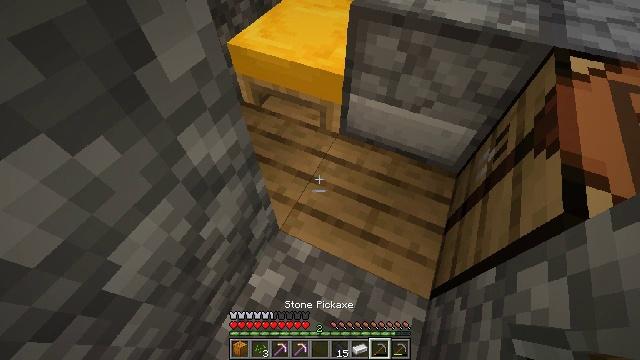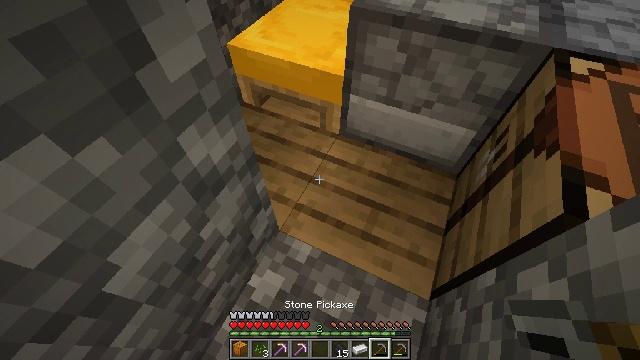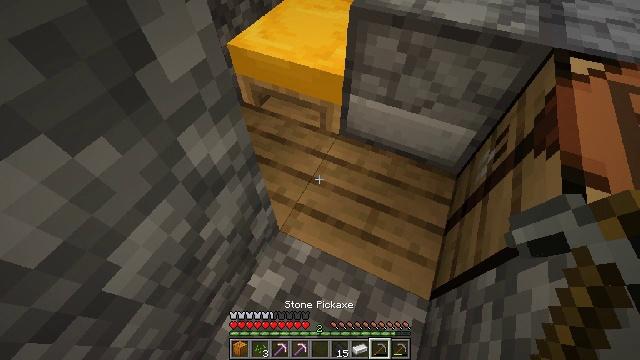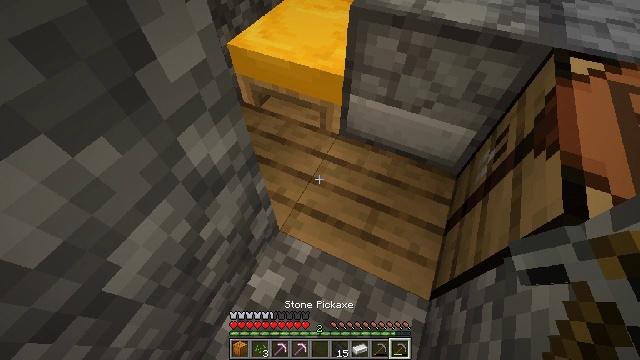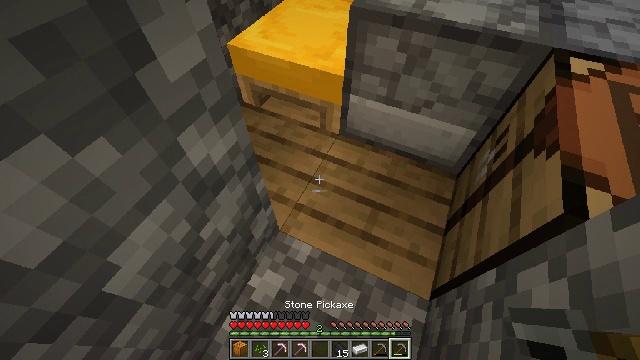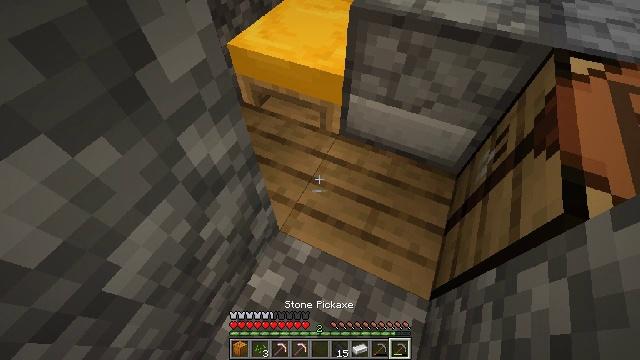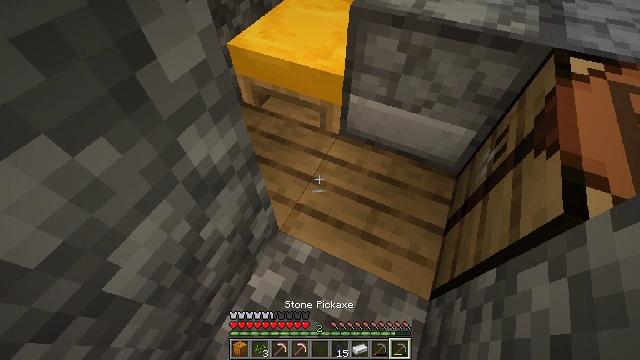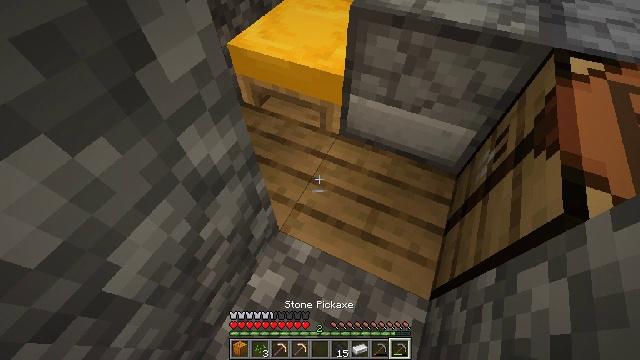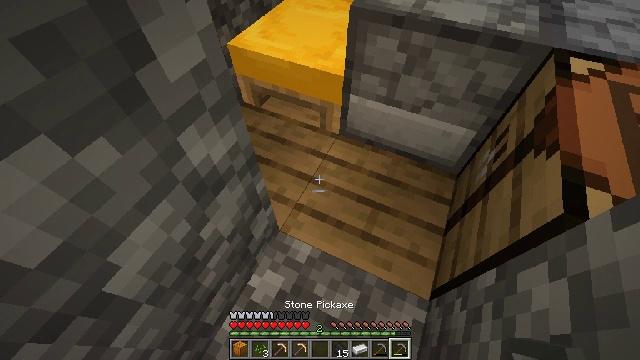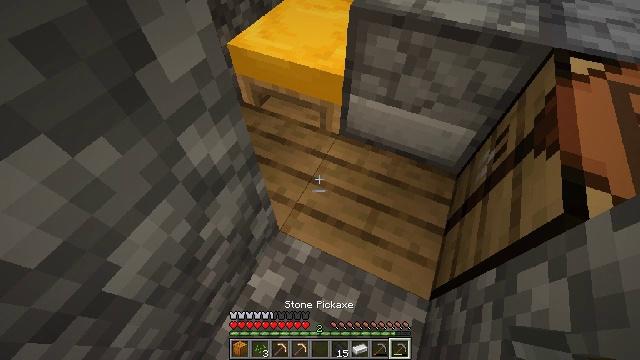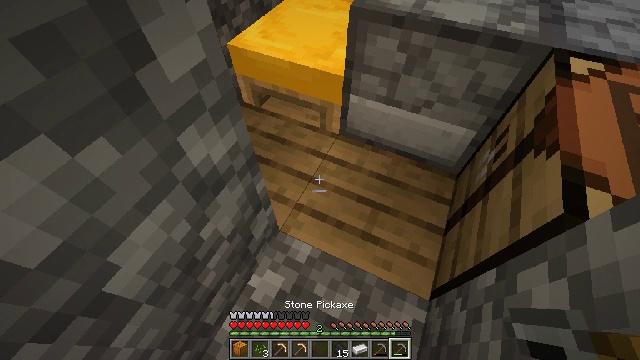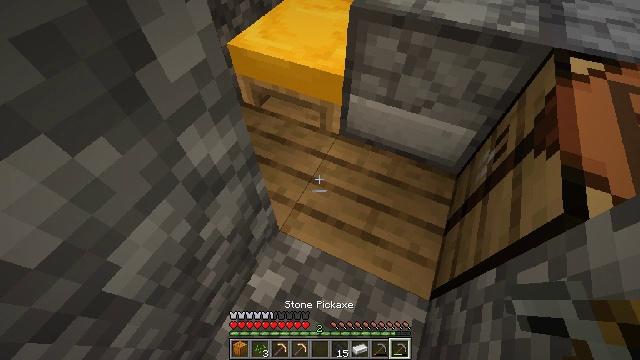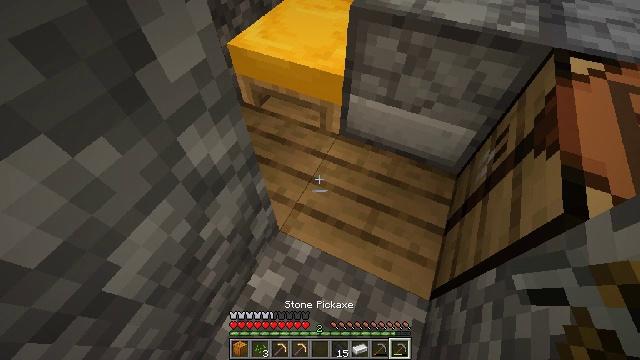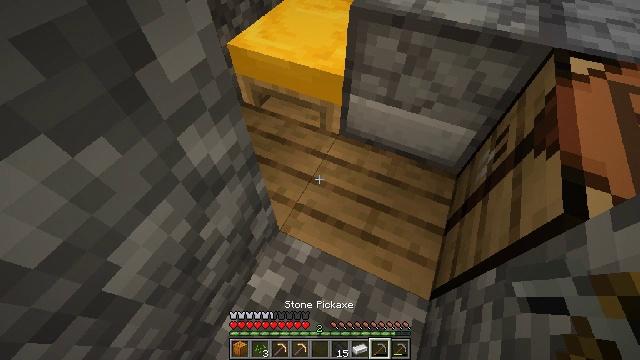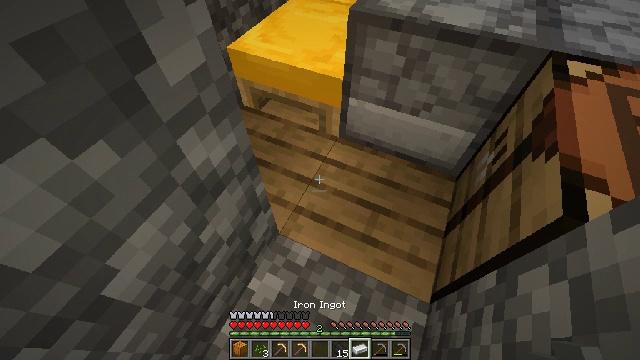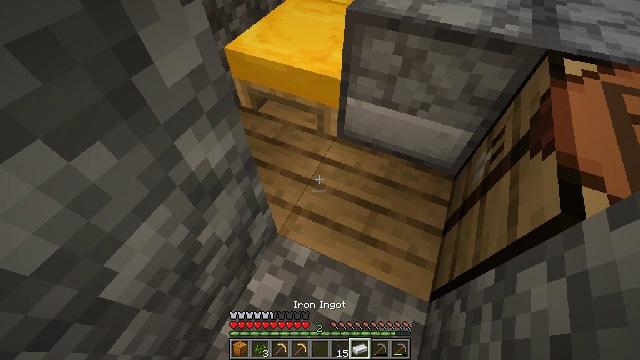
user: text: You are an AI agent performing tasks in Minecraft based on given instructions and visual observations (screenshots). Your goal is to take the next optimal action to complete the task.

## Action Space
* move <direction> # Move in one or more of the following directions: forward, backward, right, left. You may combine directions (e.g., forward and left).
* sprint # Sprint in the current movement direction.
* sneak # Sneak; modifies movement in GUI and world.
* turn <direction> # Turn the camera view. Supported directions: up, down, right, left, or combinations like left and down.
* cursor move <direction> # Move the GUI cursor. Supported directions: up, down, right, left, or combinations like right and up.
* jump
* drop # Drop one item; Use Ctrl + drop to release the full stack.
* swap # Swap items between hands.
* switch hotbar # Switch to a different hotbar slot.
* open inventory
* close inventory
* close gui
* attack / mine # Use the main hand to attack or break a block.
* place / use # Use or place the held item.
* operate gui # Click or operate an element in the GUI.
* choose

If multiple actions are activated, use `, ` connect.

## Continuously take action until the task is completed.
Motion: motion action
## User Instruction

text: Smash the furnace to retrieve it.
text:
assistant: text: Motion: no_op
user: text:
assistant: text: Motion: no_op
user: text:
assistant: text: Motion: no_op
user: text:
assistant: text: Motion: no_op
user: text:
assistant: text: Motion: no_op
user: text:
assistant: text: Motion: no_op
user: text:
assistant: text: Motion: no_op
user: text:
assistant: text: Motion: no_op
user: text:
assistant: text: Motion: no_op
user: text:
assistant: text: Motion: no_op
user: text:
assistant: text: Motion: no_op
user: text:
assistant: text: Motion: no_op
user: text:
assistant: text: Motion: no_op
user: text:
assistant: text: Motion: no_op
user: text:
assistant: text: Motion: no_op
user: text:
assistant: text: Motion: no_op
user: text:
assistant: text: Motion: no_op
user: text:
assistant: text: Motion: no_op
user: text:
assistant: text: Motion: no_op
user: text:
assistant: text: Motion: no_op
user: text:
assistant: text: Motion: no_op
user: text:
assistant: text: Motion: no_op
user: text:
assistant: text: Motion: no_op
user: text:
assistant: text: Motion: no_op
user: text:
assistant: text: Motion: no_op
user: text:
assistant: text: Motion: no_op
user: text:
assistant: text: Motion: no_op
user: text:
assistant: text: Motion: no_op
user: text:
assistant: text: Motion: no_op
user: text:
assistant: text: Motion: no_op